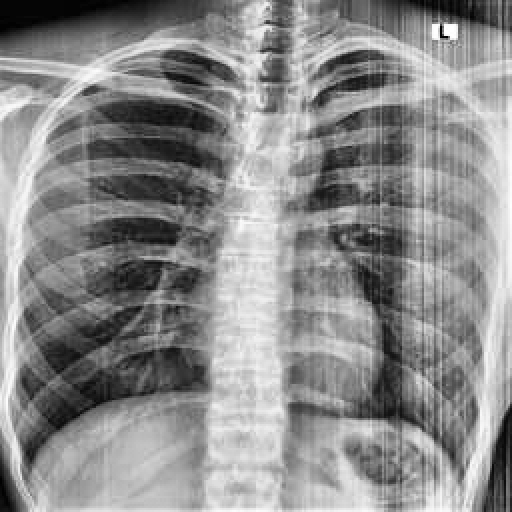
Finding: NORMAL